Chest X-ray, PA view. Patient: 61 years old, sex M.
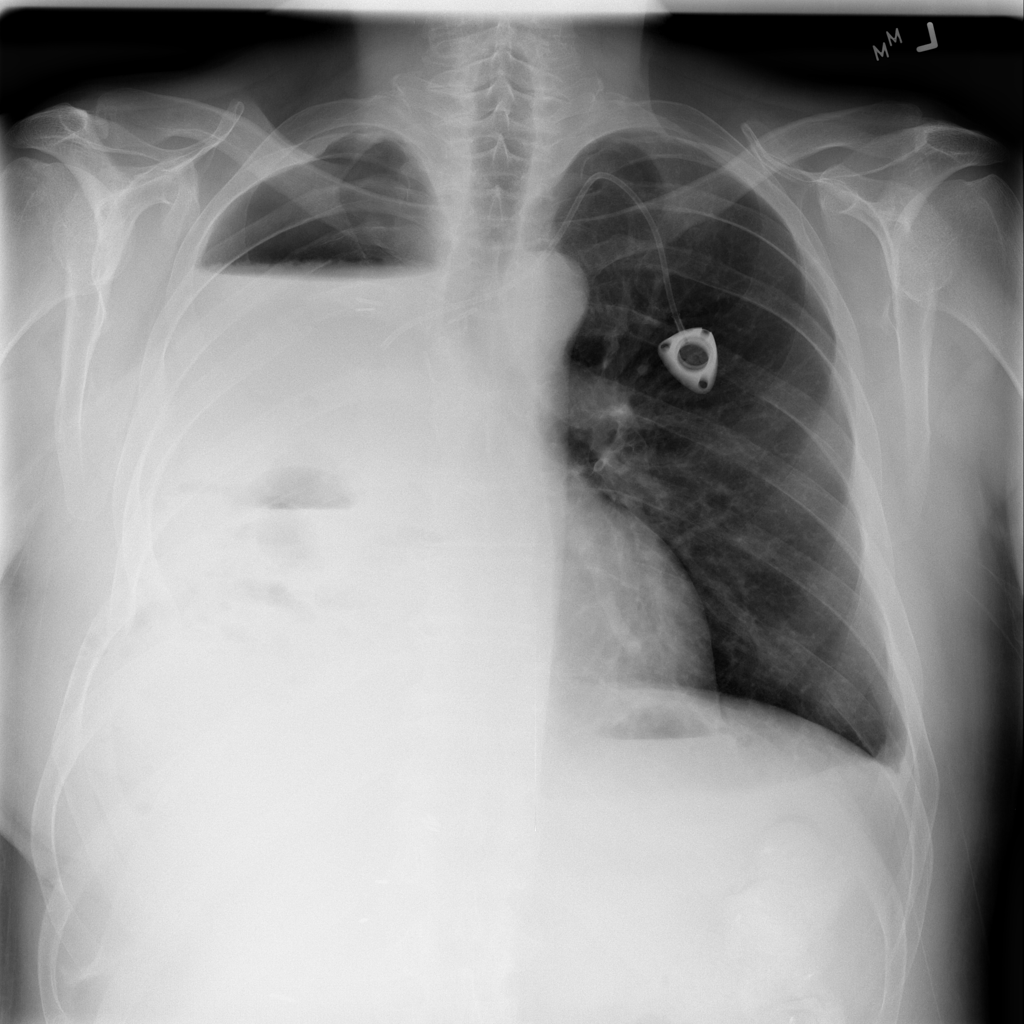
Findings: No Finding